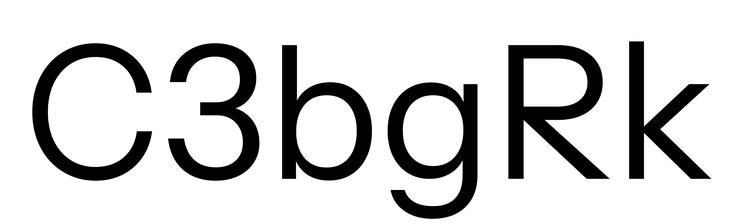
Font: InstrumentSans_Regular